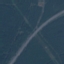
Land use / land cover: Highway